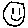
Label: smiley face